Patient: sex M, age 71
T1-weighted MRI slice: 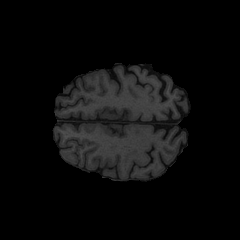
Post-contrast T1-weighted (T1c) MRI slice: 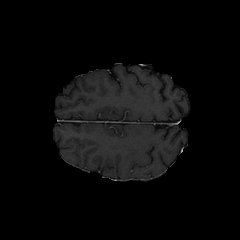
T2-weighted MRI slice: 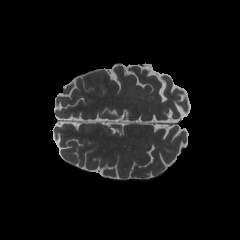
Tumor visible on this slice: no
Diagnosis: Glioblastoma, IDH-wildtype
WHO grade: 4